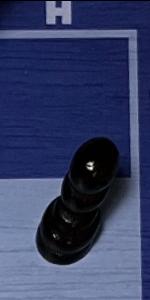
Label: Pawn_Black